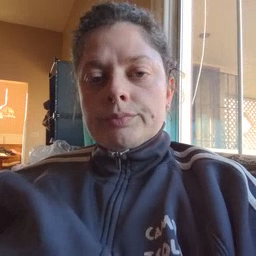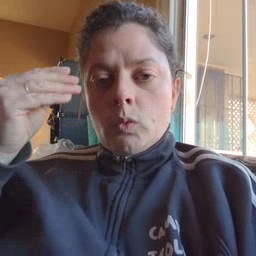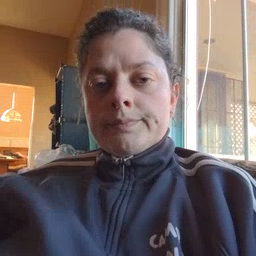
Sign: store